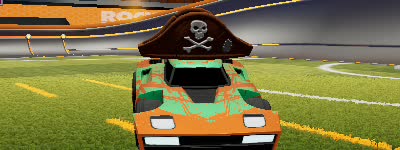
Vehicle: breakout